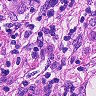
Metastatic tissue present: yes